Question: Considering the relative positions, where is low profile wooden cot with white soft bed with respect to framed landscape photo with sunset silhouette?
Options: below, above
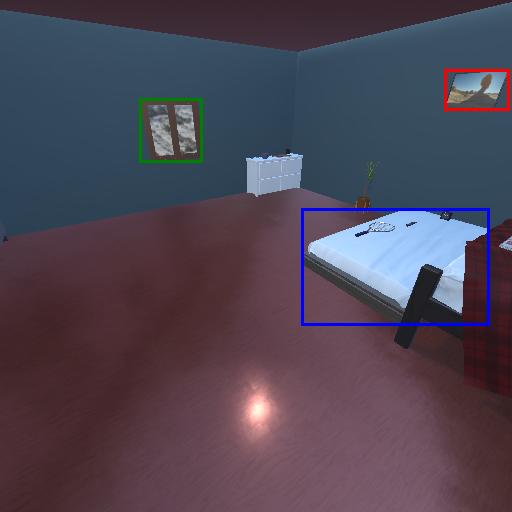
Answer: below